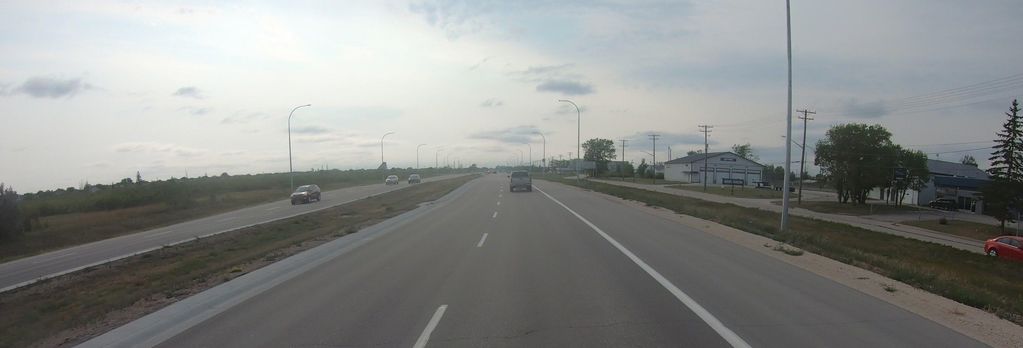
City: winnipeg